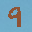
Label: 9